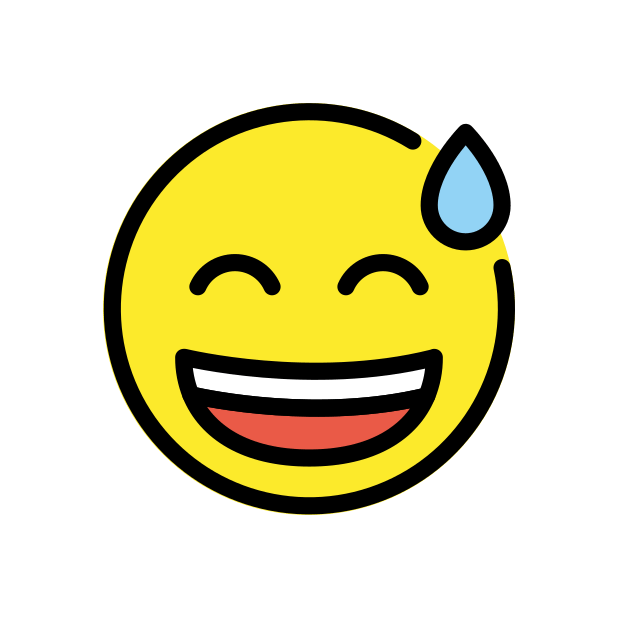
grinning face with sweat